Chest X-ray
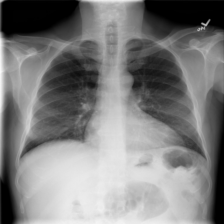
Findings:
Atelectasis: negative
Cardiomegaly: negative
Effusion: negative
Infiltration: negative
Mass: negative
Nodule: negative
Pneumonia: negative
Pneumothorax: negative
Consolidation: negative
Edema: negative
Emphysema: negative
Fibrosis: negative
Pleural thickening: negative
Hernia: negative